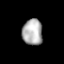
Tissue: lung
Cell type: Epithelial cells
Senescence score: 0.2405
Nuclear area (px): 517
Mean DAPI intensity: 174.422